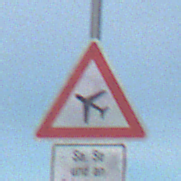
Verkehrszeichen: FlugbetriebRechts
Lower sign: ZeitangabenMitBeschraenkungAufWochentage9
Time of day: SunriseSunset
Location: Outdoor (Beach)
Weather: PartlyCloudy
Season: NotSpecified
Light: Natural